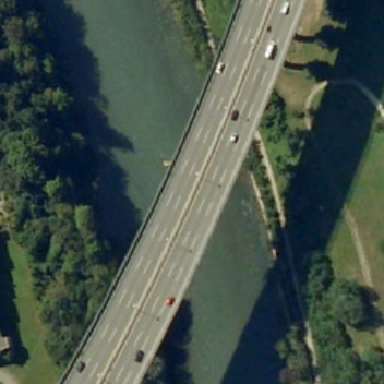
There is a bridge on the river there are many green trees on one side of the bridge .